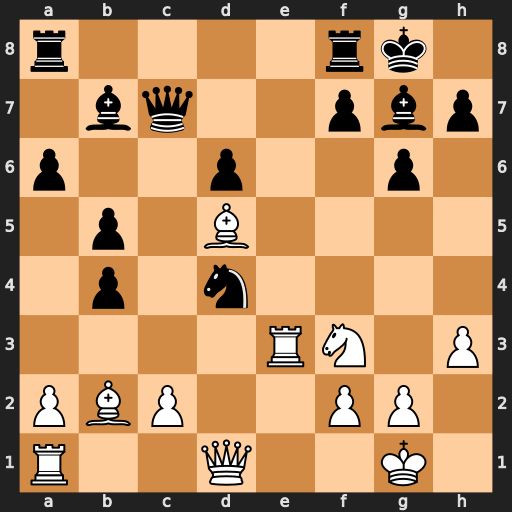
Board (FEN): r4rk1/1bq2pbp/p2p2p1/1p1B4/1p1n4/4RN1P/PBP2PP1/R2Q2K1
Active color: w
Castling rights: -
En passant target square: -
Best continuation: Bxd4 Bxd5 Bxg7 Bxf3 Qd4